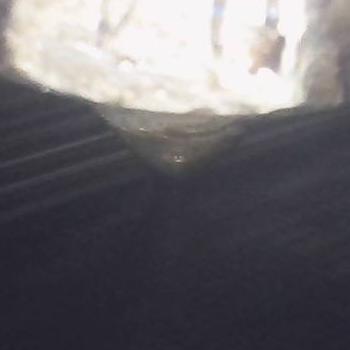
Flow rate: 141%